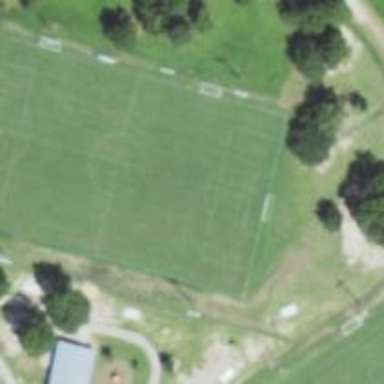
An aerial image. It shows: Soccer pitch designated for leisure and sports activities.